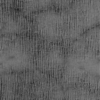
Label: not_dusty